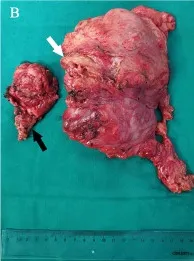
Diagnostic Evidence of Thymoma with Autoimmune Enteropathy and Myocarditis. During surgery, we found that not only the left anonymous vein (white arrow) but also the anterior segment of left-upper lobe (black arrow) were involved by the thymoma (B).
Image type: medical_photograph (other_medical_photograph)